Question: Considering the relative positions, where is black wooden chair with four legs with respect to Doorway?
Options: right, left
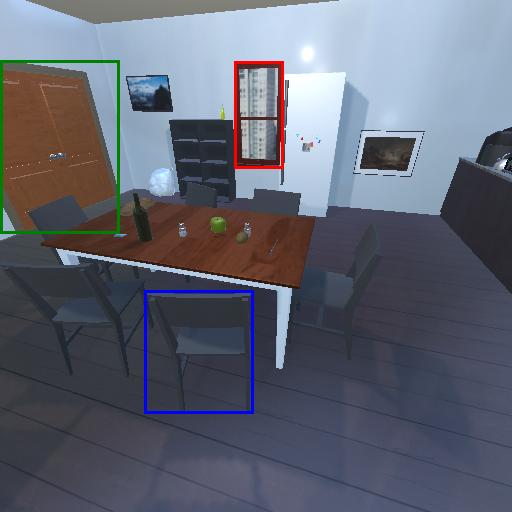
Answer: right